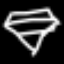
Label: diamond